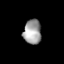
Tissue: lung
Cell type: Epithelial cells
Senescence score: 0.2055
Nuclear area (px): 427
Mean DAPI intensity: 158.923